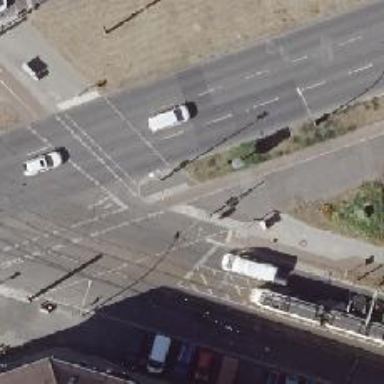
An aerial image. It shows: Footway crossing with traffic signals and island in the middle.